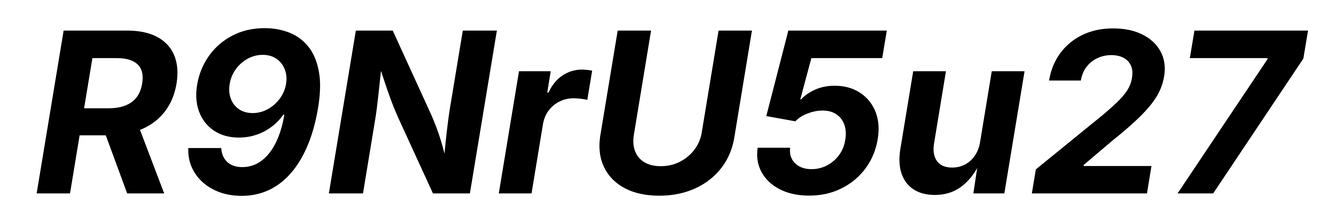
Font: Inter-Italic_Bold_Italic